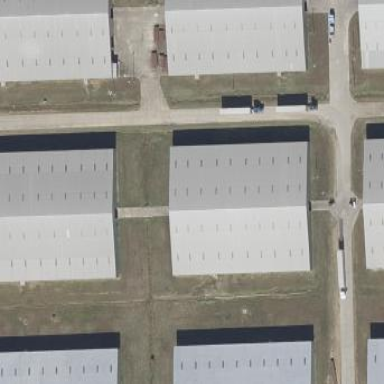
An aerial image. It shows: Warehouse.